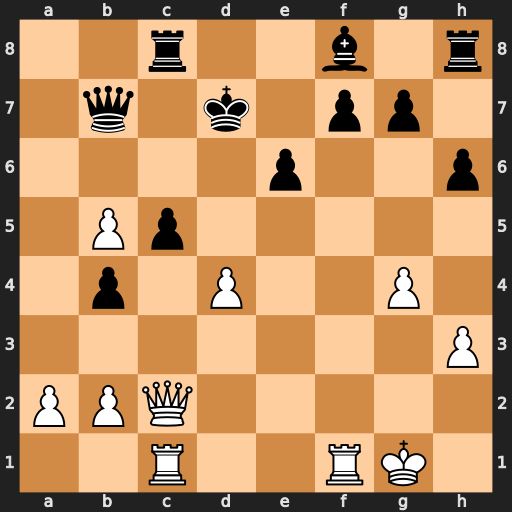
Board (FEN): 2r2b1r/1q1k1pp1/4p2p/1Pp5/1p1P2P1/7P/PPQ5/2R2RK1
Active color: w
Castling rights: -
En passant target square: -
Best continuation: Rxf7+ Be7 dxc5 Ke8 Qg6